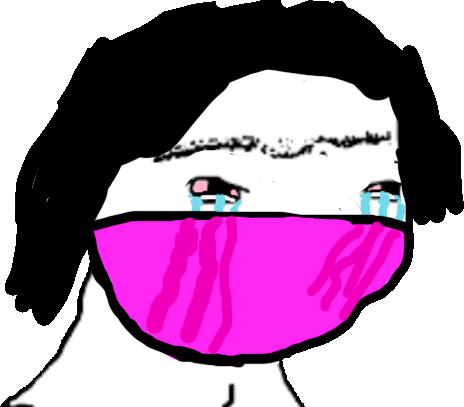
Label: 5_Boomer